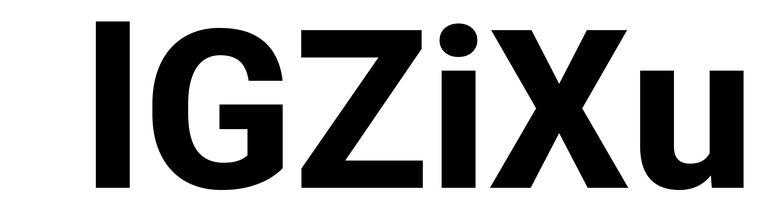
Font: Roboto_ExtraBold